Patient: sex F, age 69
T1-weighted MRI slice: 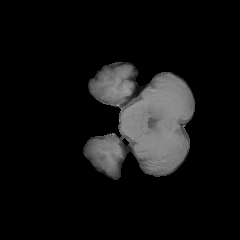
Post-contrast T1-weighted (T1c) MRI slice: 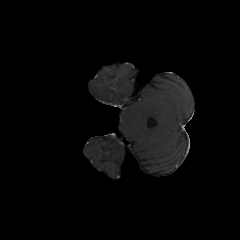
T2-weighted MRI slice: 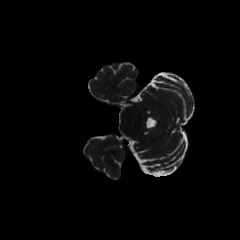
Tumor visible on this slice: no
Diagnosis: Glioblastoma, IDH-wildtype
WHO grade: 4